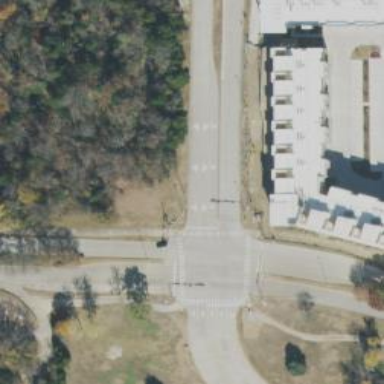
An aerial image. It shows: Tertiary road with separate sidewalks.